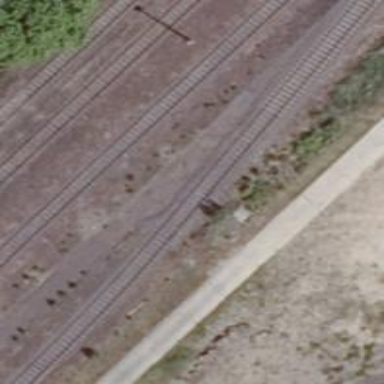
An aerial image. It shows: Rail spur service.